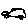
Label: car